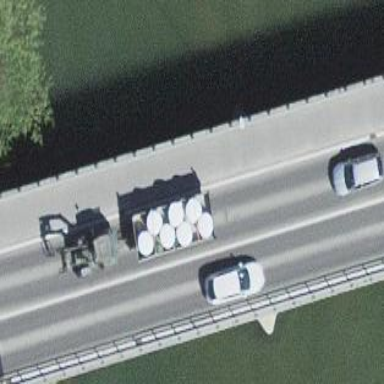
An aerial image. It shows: Man-made bridge.